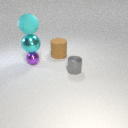
small gray metal cylinder to the right of small purple metal sphere